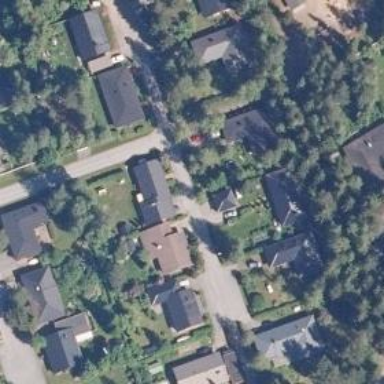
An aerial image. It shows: Asphalt road in residential area.